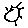
Label: sun